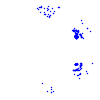
Particle: pion